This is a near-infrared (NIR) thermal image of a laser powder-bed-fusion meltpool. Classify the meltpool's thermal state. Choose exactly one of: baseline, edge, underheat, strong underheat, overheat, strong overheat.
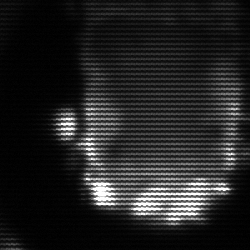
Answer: baseline